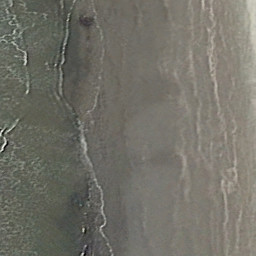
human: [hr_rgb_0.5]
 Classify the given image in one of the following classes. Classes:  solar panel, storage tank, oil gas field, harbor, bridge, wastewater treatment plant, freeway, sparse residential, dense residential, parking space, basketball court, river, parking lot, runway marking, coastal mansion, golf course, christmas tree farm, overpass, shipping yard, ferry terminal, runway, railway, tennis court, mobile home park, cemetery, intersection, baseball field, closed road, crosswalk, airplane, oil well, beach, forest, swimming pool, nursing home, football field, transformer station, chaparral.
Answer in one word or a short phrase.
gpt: beach